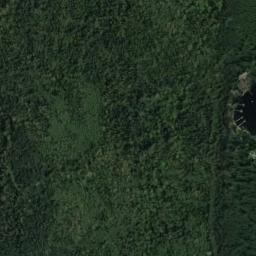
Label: forest